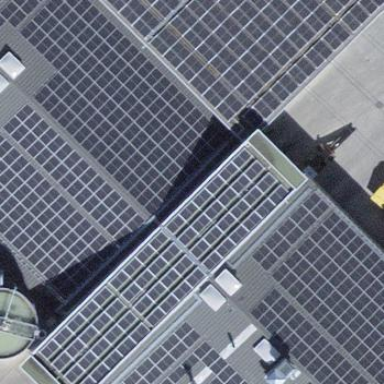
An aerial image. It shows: Solar power generator.